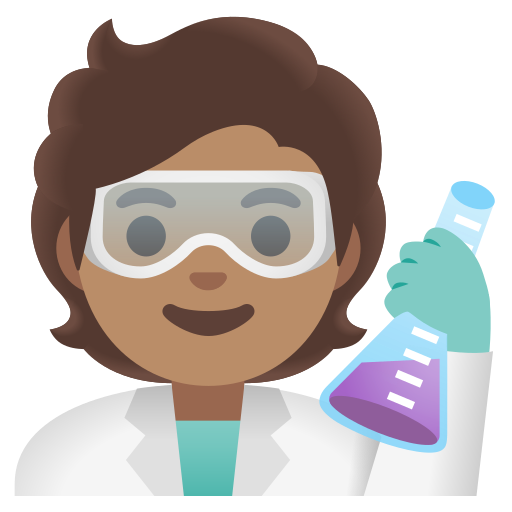
Emoji: 🧑🏽‍🔬